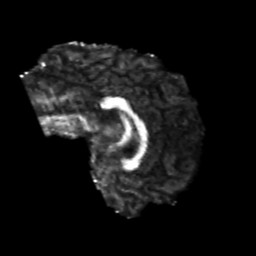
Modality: FA
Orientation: sagittal
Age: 26
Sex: male
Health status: healthy
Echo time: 0.074 s